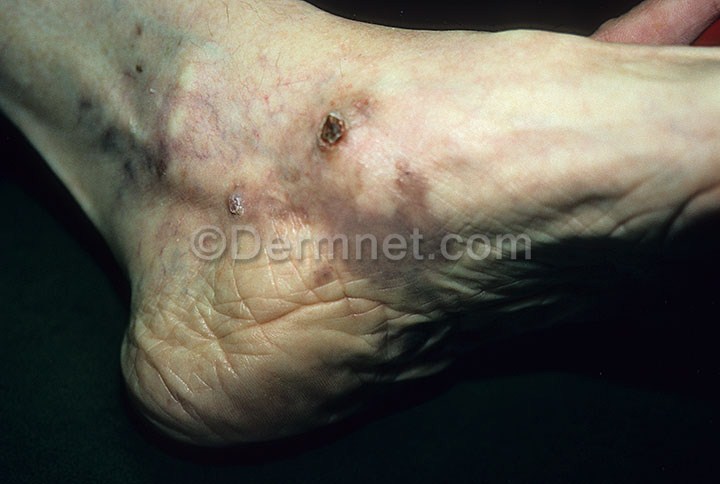
Disease: Vascular Tumors